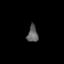
Tissue: lung
Cell type: Others
Senescence score: 0.1948
Nuclear area (px): 173
Mean DAPI intensity: 95.884